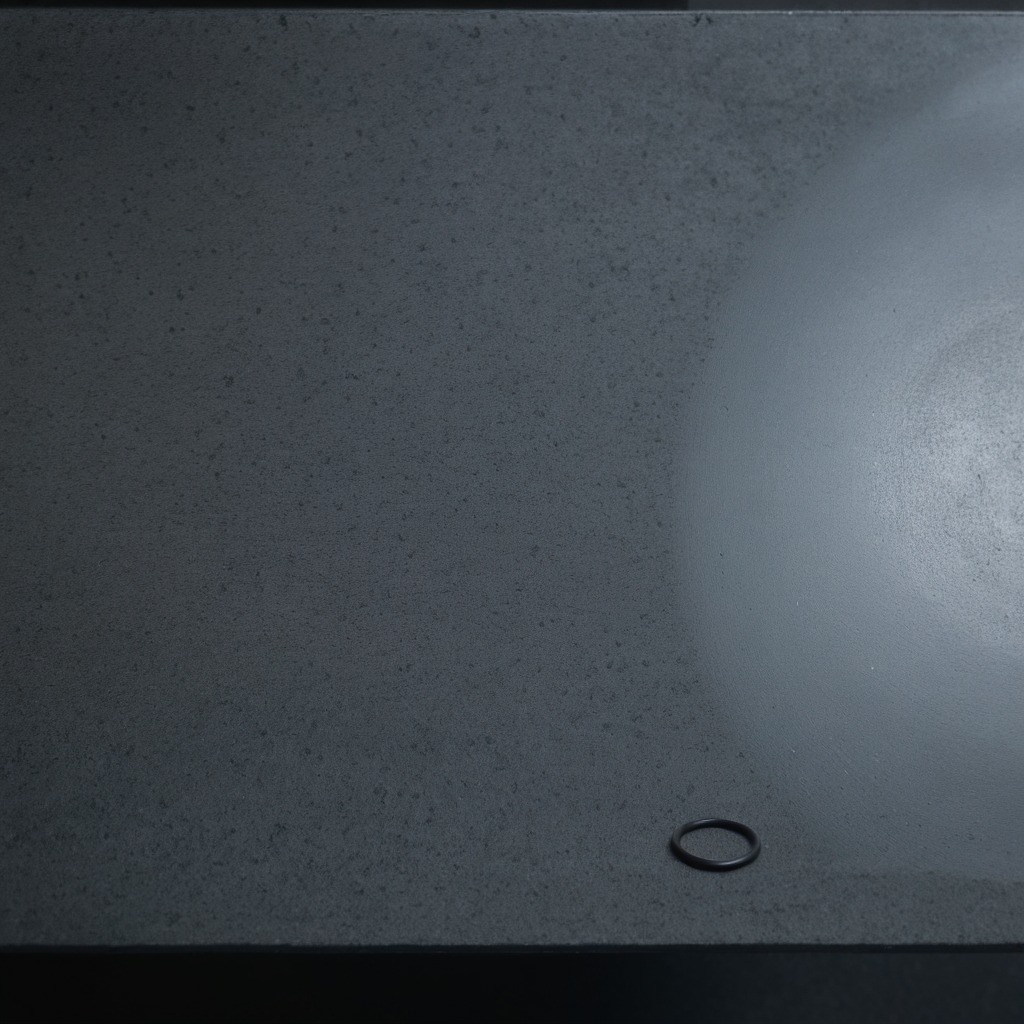
A rubber O-ring is lying on the clean granite table inside a workshop at night dim ambient light soft shadows worn but